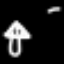
Label: mushroom